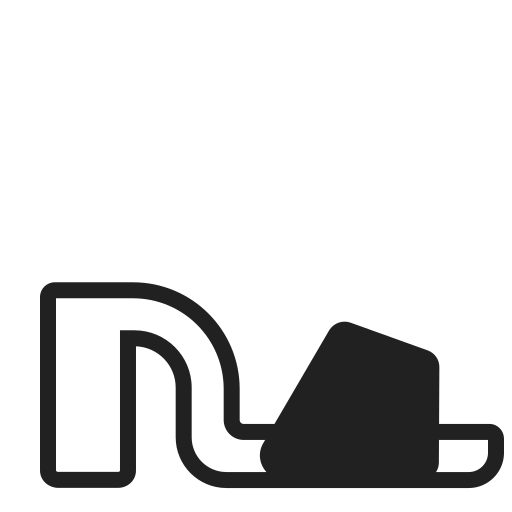
womans sandal high contrast